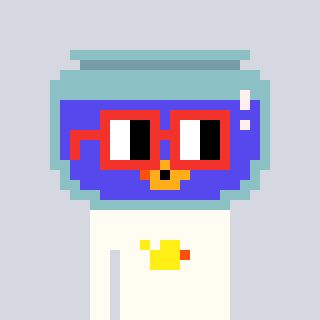
a pixel art character with square red glasses, a goldfish-shaped head and a grayscale-colored body on a cool background